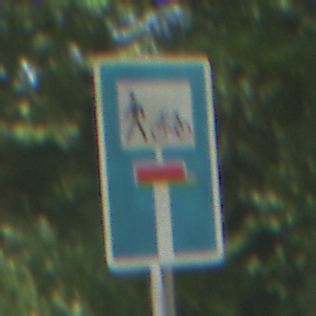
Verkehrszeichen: SackgasseRadverkehrFussgaengerDurchlaessig
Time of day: Midday
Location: Outdoor (RoadRail)
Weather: Clear
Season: NotSpecified
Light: Natural